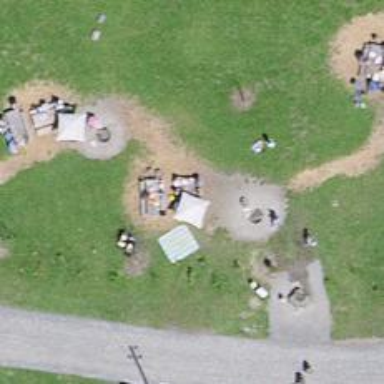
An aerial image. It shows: Picnic table located in leisure land area.